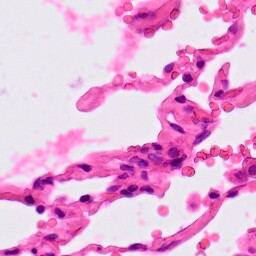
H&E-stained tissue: Lung